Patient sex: M
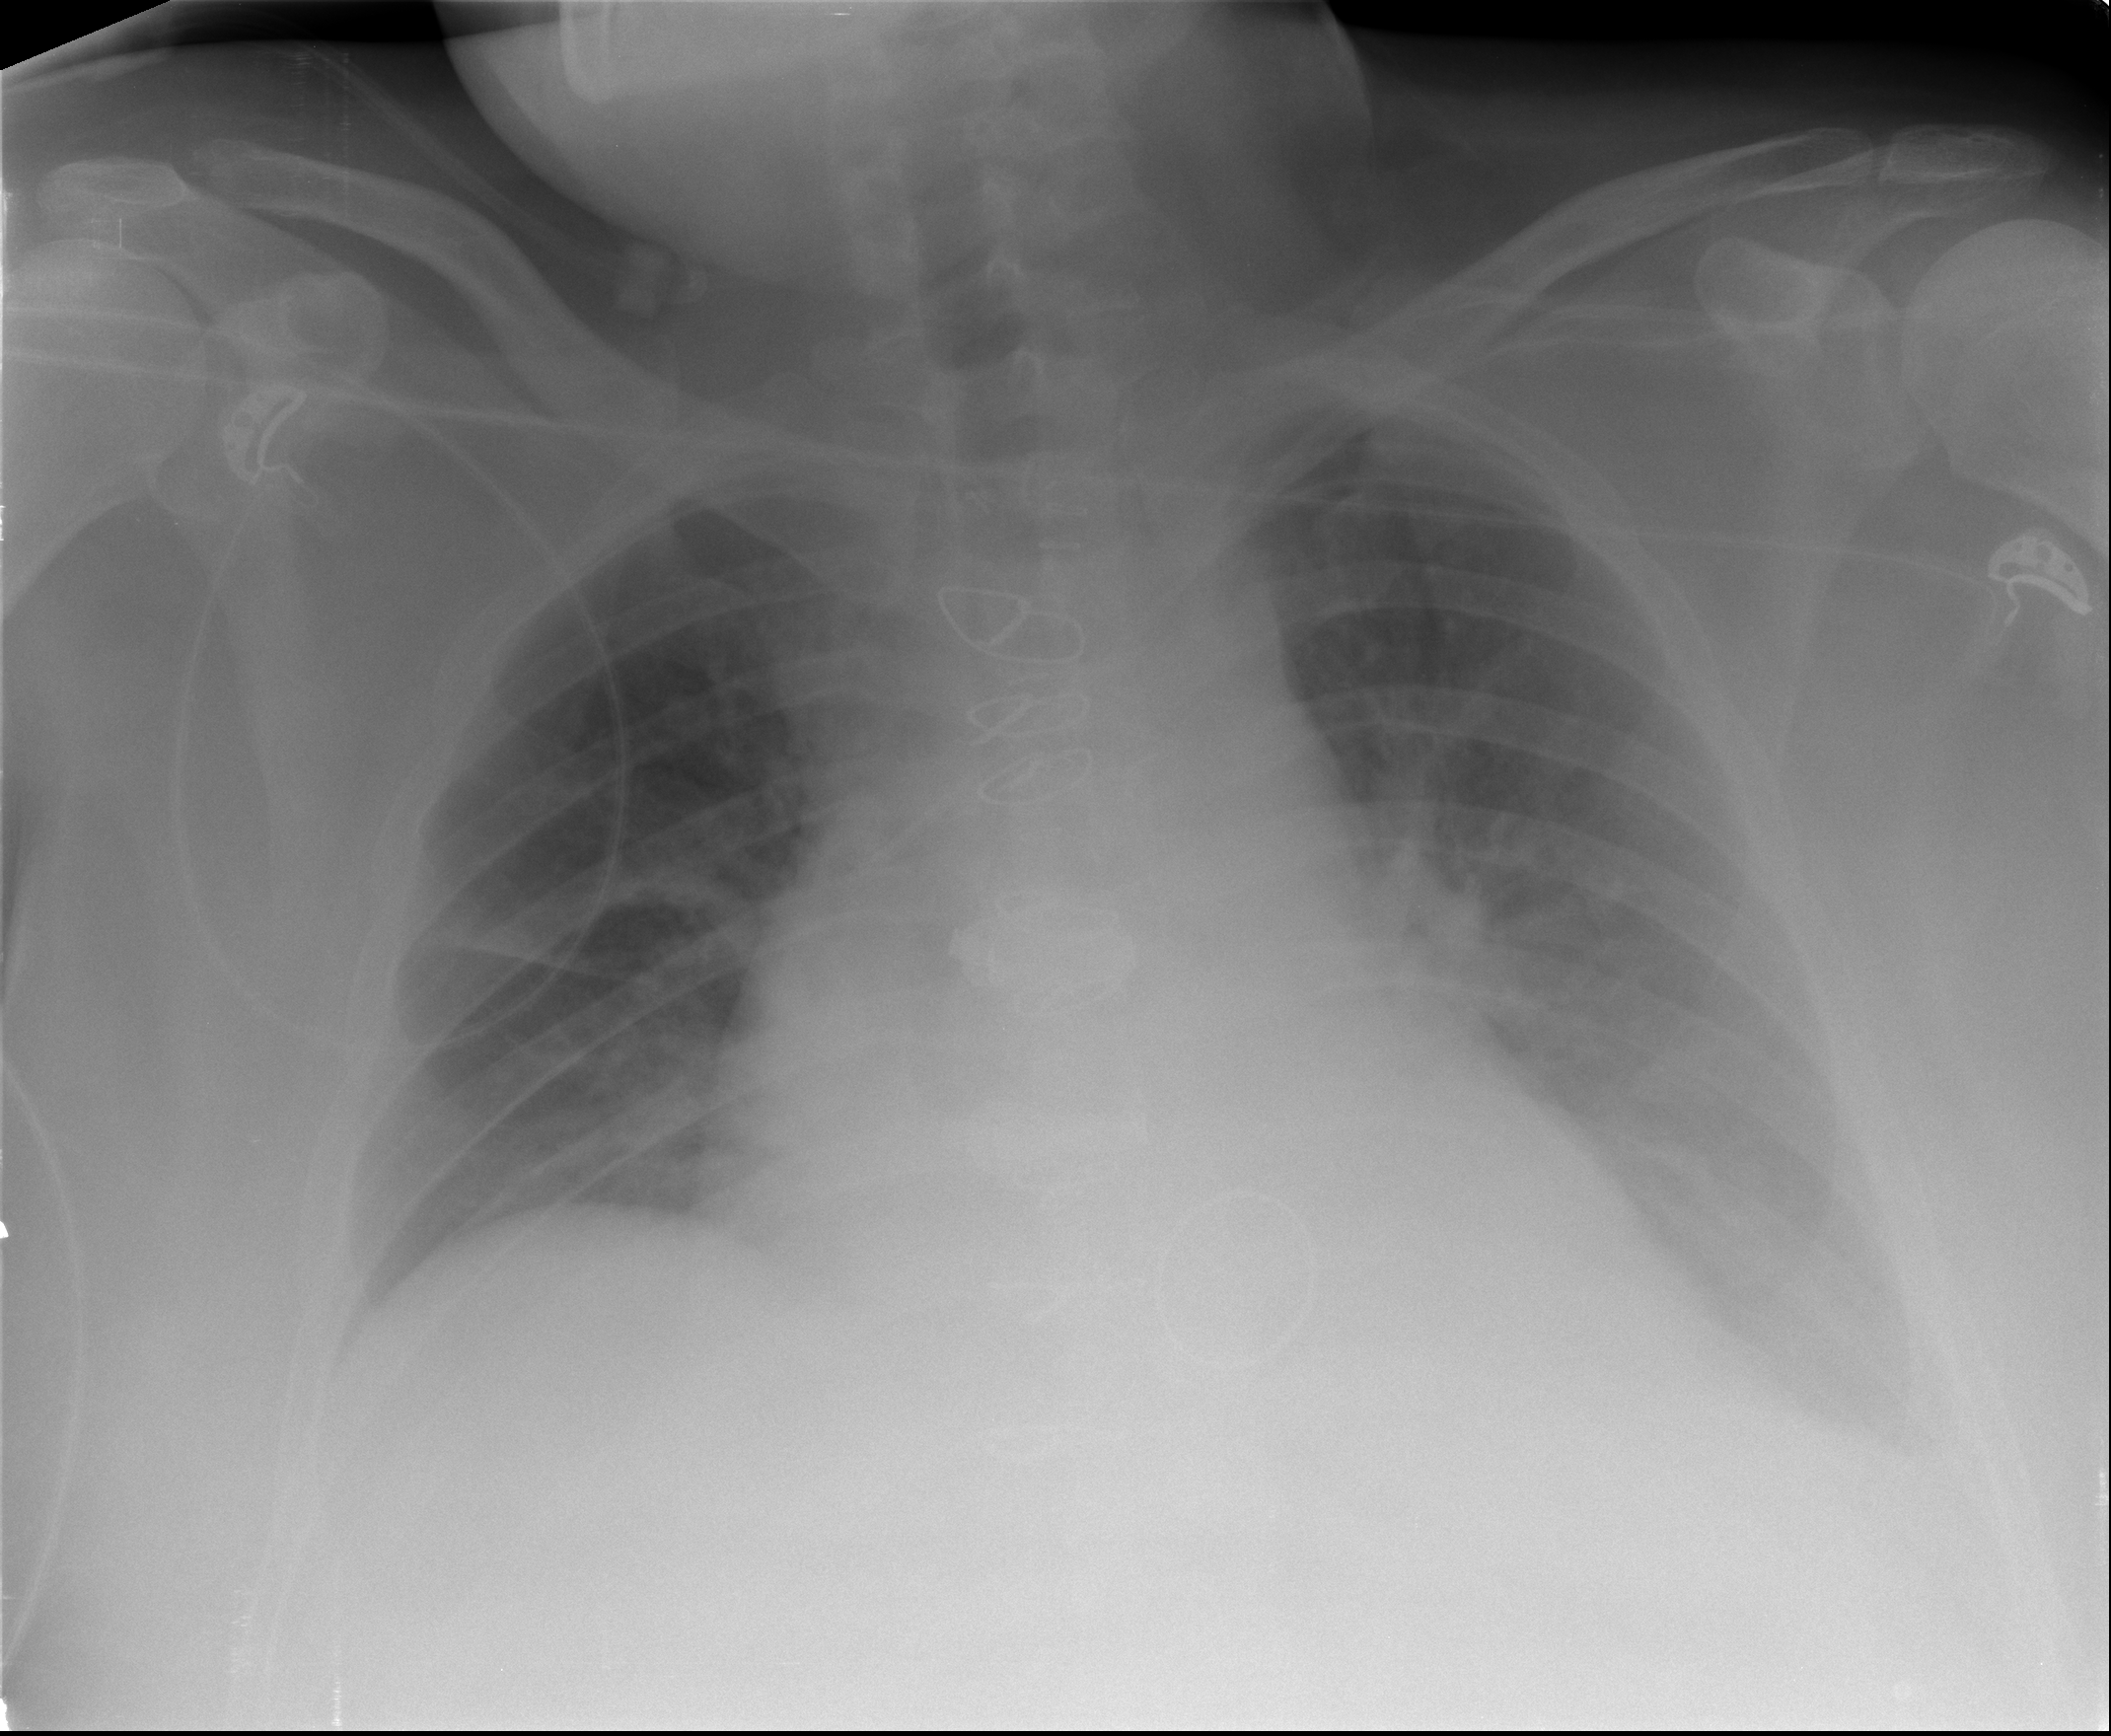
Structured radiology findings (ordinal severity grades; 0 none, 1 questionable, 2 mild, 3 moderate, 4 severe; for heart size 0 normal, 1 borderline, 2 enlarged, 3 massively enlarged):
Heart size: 2
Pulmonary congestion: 1
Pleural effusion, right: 2
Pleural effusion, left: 2
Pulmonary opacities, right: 0
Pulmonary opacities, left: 0
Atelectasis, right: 2
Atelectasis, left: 2